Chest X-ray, AP view. Patient: 58 years old, sex M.
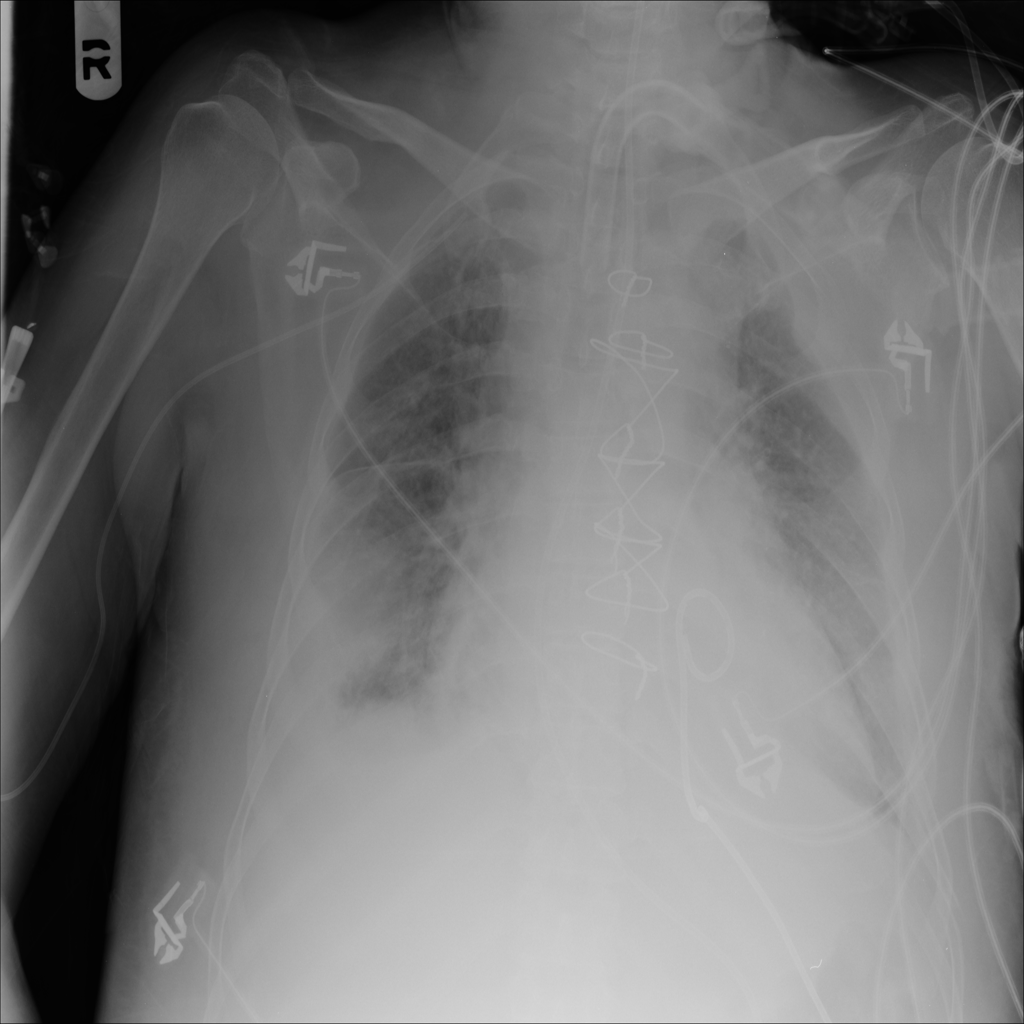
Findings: Edema, Pleural_Thickening